Interaction volume radius: 5 \u00c5
Interaction volume height: 15 \u00c5
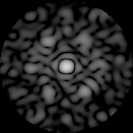
Disorder parameter: 0.7083